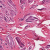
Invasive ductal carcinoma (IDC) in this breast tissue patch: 0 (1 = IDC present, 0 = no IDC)